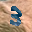
Label: 3